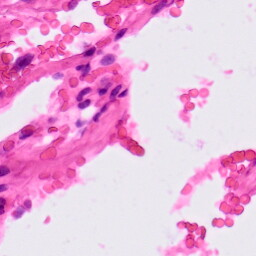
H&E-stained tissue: Lung